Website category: university
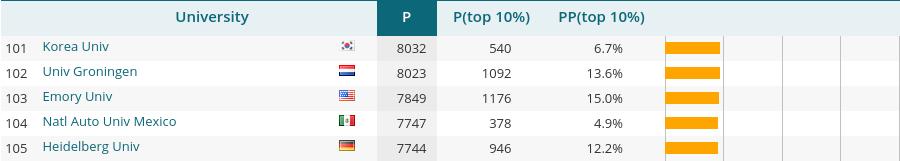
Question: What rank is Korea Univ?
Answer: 101

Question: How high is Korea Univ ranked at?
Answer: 101

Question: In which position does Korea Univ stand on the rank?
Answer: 101

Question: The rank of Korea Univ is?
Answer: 101

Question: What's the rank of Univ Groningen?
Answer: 102

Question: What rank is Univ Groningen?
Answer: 102

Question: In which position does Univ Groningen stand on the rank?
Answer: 102

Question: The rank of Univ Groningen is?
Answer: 102

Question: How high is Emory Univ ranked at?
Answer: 103

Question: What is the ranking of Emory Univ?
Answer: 103

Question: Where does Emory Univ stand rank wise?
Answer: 103

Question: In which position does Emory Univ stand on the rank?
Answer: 103

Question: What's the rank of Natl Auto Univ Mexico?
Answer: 104

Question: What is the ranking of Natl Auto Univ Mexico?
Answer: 104

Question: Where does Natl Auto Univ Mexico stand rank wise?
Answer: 104

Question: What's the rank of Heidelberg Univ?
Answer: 105

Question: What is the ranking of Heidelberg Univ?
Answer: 105

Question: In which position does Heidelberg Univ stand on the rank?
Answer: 105

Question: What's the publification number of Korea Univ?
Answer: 8032

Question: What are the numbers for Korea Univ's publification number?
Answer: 8032

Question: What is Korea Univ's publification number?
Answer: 8032

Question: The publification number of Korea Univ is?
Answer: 8032

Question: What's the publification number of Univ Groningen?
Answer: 8023

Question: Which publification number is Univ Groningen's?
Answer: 8023

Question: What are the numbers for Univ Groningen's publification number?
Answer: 8023

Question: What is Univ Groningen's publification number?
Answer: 8023

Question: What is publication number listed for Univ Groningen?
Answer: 8023

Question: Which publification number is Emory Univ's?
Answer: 7849

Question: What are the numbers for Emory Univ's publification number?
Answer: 7849

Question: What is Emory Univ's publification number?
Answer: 7849

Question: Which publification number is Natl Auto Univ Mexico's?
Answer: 7747

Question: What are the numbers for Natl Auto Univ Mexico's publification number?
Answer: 7747

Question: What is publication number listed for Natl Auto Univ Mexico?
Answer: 7747

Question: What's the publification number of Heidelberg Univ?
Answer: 7744

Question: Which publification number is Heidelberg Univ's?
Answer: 7744

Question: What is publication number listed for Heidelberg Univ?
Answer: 7744

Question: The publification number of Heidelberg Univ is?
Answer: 7744

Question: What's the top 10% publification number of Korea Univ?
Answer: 540

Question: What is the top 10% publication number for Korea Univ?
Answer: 540

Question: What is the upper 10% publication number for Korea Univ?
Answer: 540

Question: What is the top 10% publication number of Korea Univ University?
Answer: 540

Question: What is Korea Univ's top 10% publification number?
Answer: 540

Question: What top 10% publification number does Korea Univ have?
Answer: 540

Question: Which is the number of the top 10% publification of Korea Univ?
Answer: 540

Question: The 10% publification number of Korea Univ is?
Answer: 540

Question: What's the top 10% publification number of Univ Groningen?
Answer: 1092

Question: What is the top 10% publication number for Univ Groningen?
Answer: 1092

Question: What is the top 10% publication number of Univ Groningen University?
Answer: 1092

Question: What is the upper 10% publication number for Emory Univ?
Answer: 1176

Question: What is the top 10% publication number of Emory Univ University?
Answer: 1176

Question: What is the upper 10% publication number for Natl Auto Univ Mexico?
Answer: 378

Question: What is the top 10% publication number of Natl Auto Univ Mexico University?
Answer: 378

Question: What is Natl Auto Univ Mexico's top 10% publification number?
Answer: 378

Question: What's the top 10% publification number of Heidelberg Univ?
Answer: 946

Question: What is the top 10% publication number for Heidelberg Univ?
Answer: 946

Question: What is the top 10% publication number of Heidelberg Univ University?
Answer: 946

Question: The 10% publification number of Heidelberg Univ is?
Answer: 946

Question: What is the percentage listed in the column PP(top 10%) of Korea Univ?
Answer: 6.7%

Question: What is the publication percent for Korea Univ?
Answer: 6.7%

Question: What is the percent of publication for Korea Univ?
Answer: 6.7%

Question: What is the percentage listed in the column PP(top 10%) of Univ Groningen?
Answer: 13.6%

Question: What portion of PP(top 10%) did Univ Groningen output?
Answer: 13.6%

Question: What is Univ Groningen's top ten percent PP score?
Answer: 13.6%

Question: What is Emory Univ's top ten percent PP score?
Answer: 15.0%